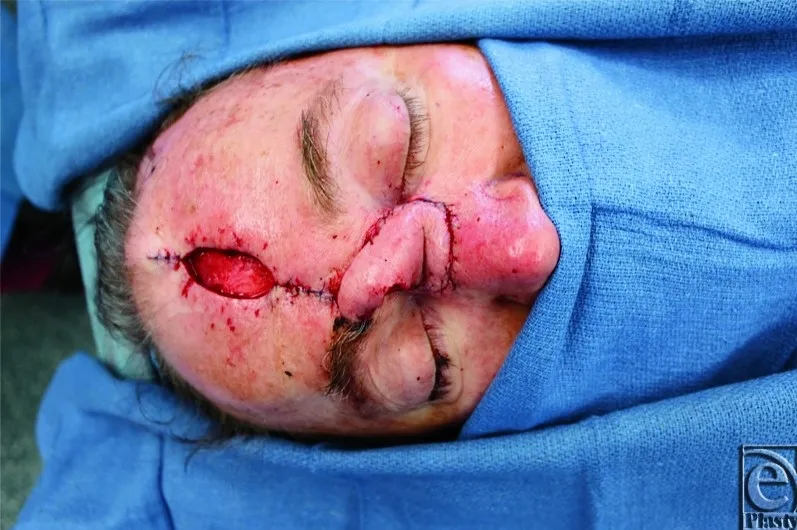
Transposed forehead flap.
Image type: medical_photograph (other_medical_photograph)